Interaction volume radius: 5 \u00c5
Interaction volume height: 45 \u00c5
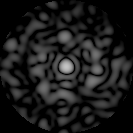
Disorder parameter: 0.7872